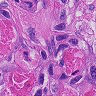
Metastatic tissue present: yes